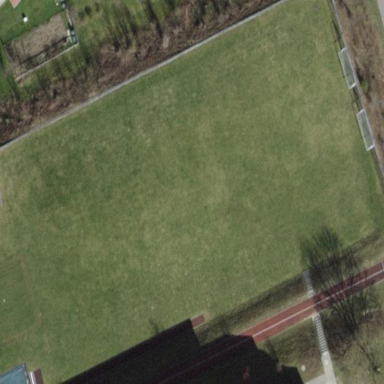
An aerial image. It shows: Soccer pitch for leisure land activities.